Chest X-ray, AP view. Patient: 63 years old, sex M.
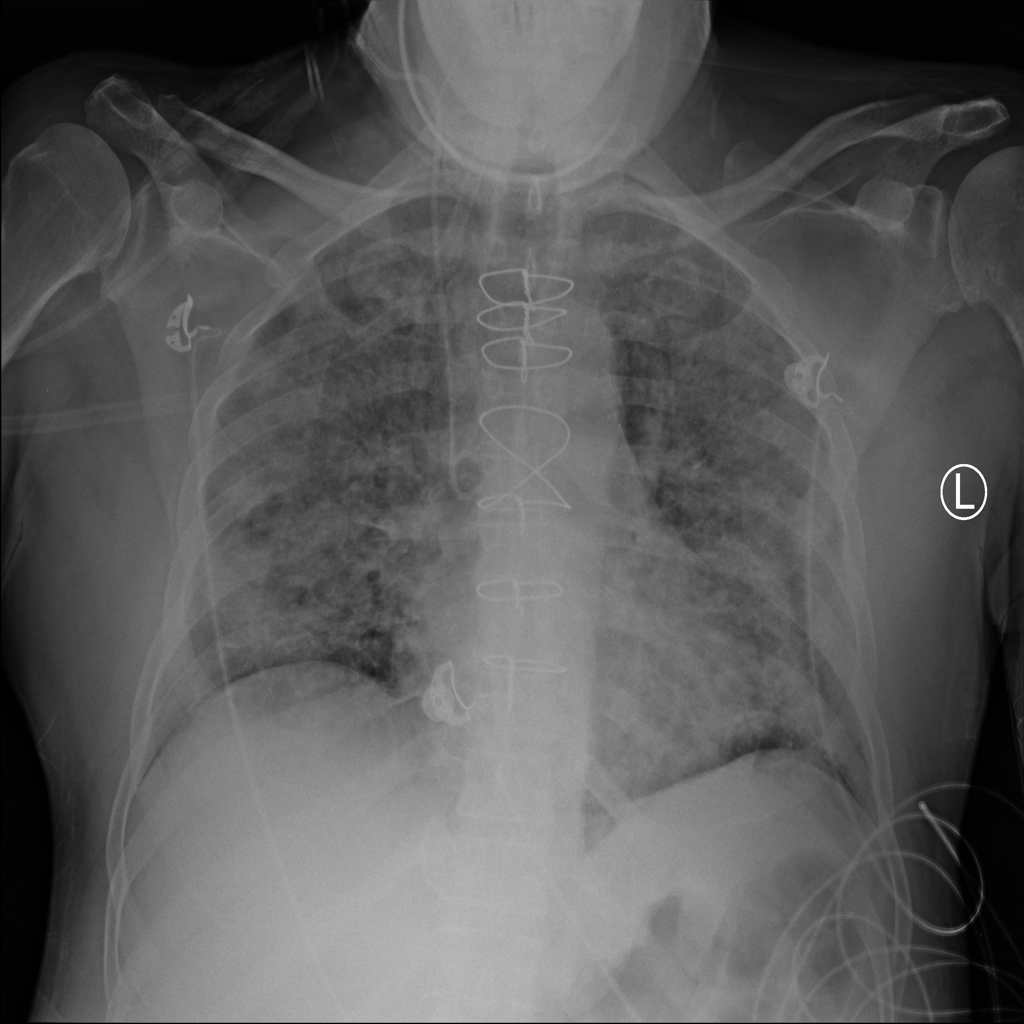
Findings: Infiltration